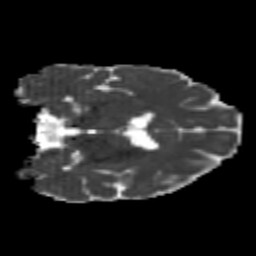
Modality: MD
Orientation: coronal
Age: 22
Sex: male
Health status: healthy
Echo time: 0.074 s